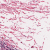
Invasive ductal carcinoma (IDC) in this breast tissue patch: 1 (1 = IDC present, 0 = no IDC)